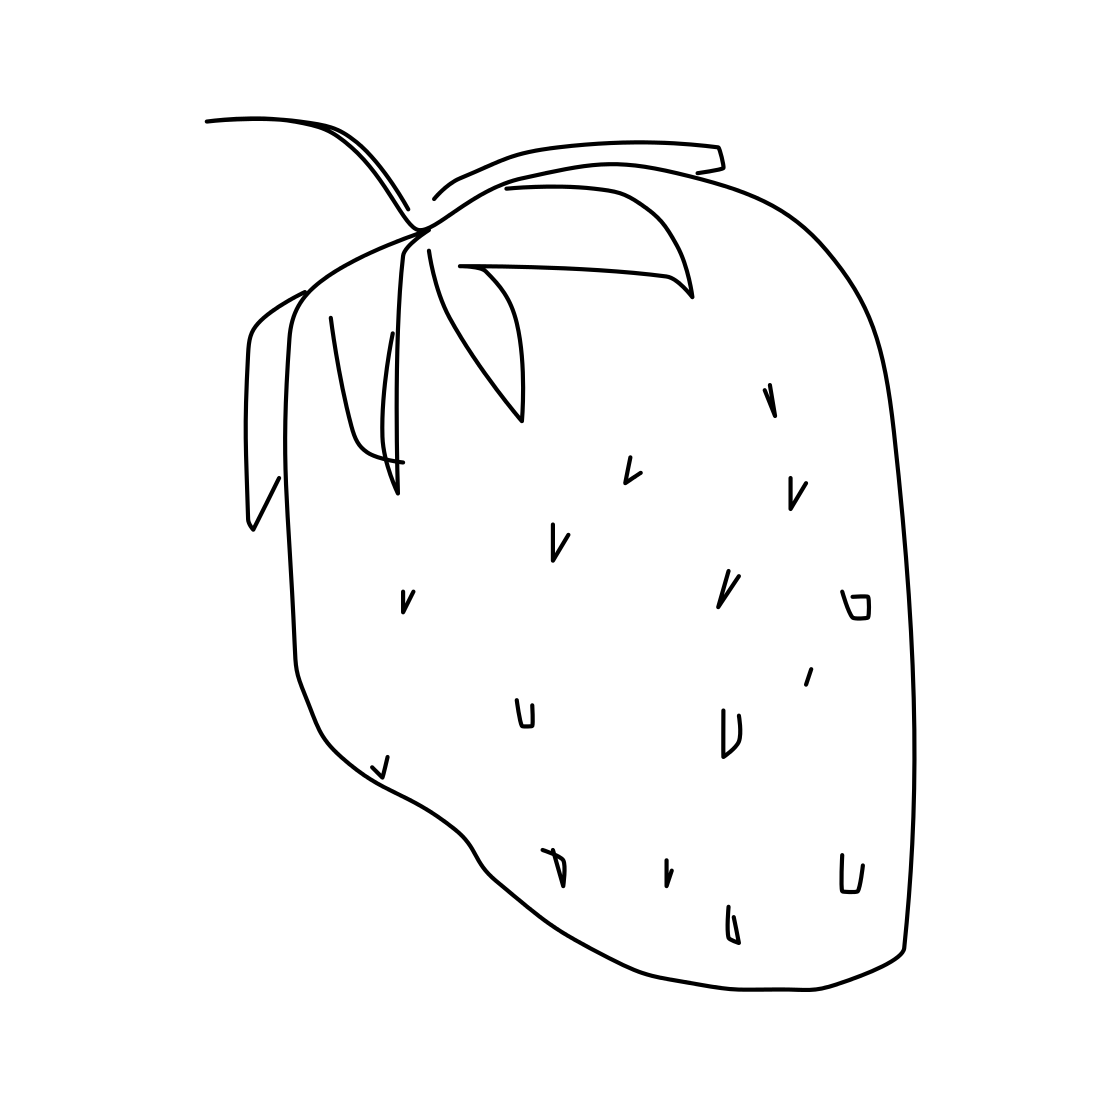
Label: strawberry